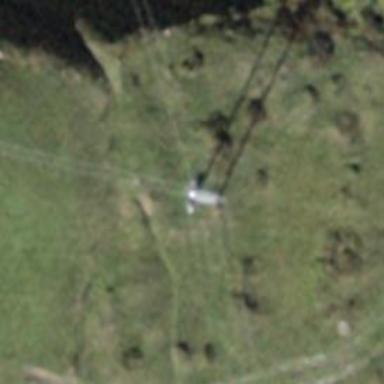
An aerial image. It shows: Minor power line.